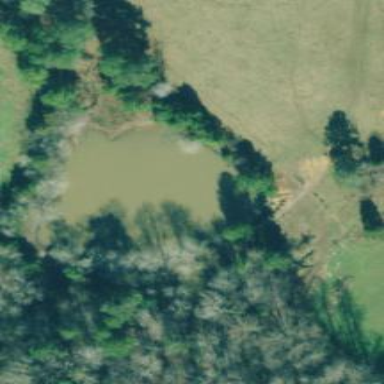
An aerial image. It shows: Reservoir.